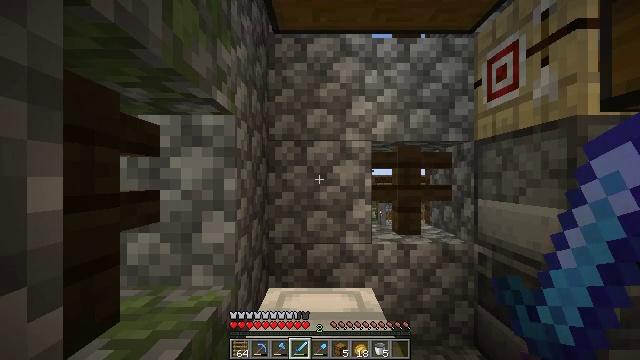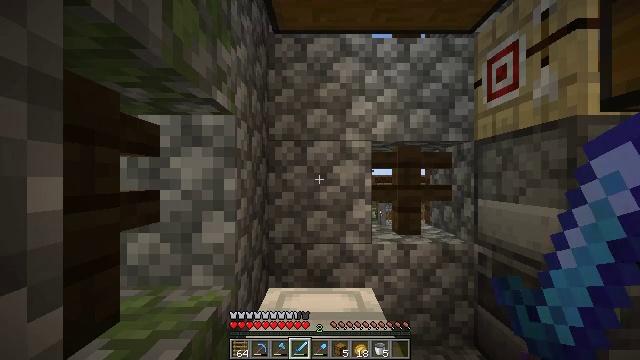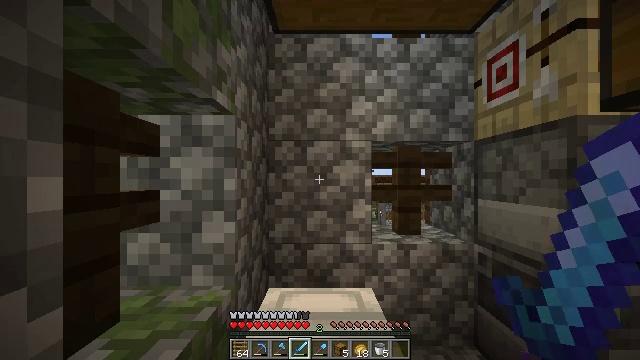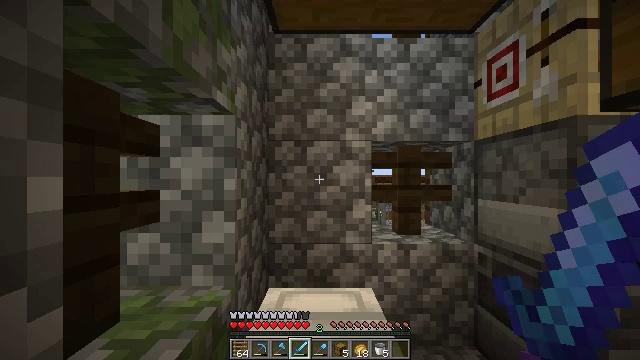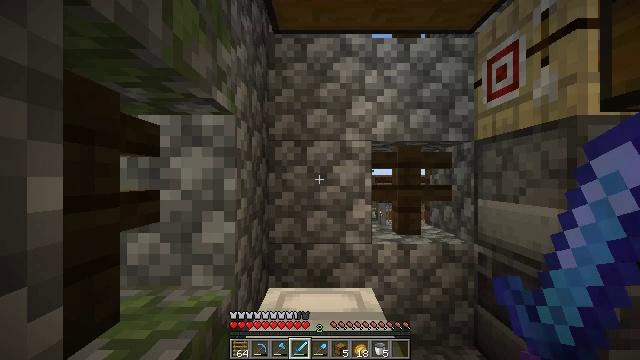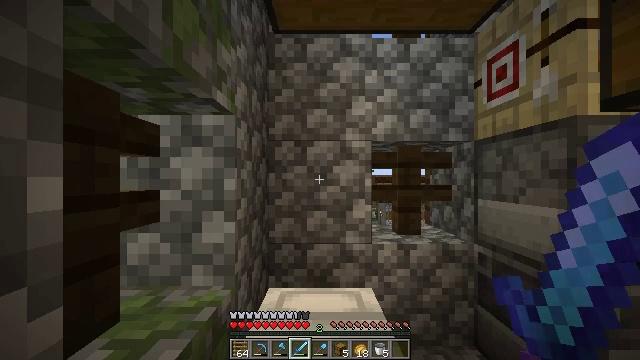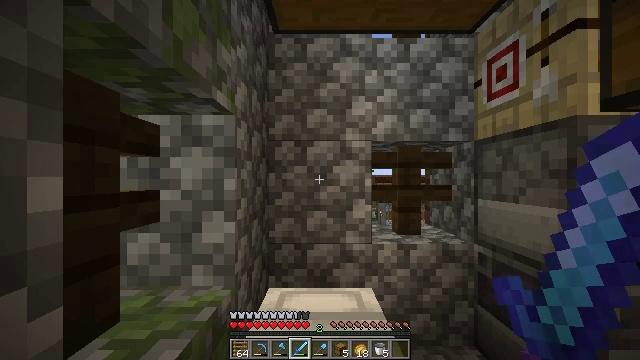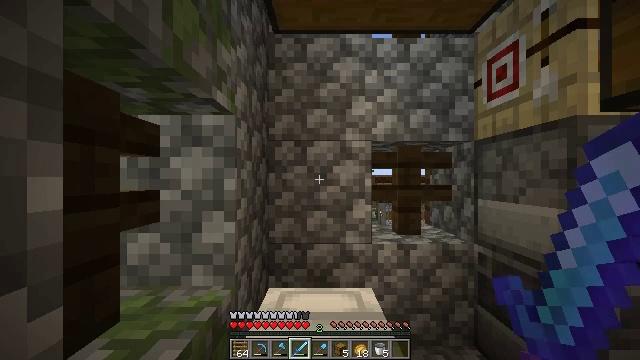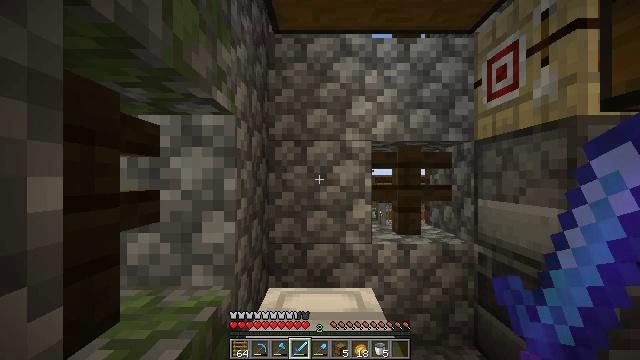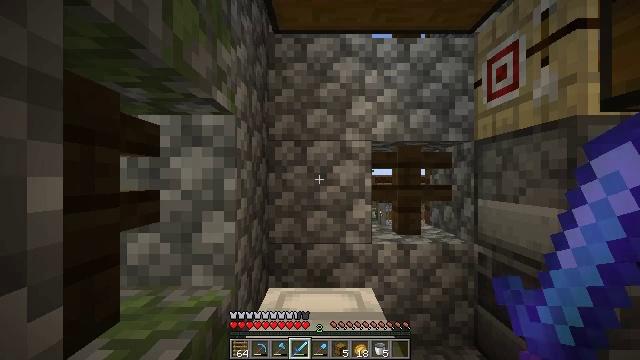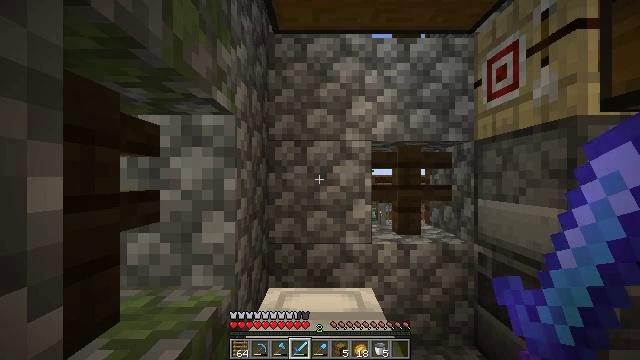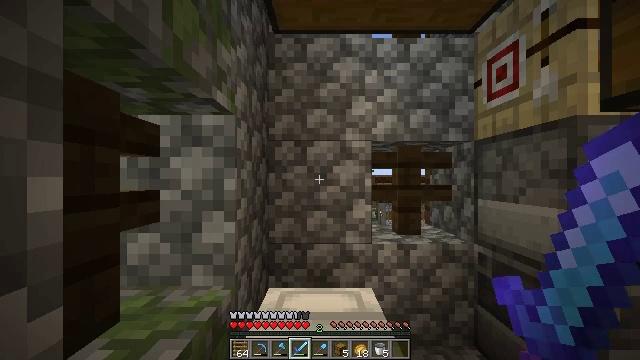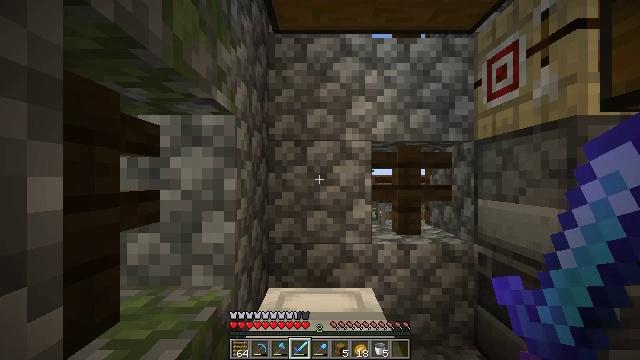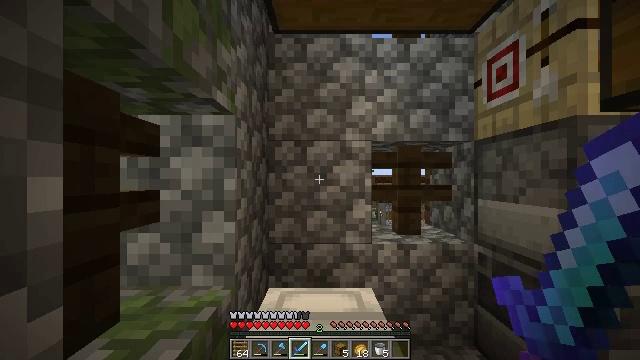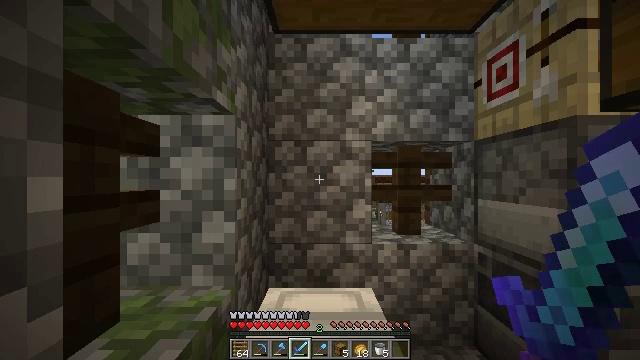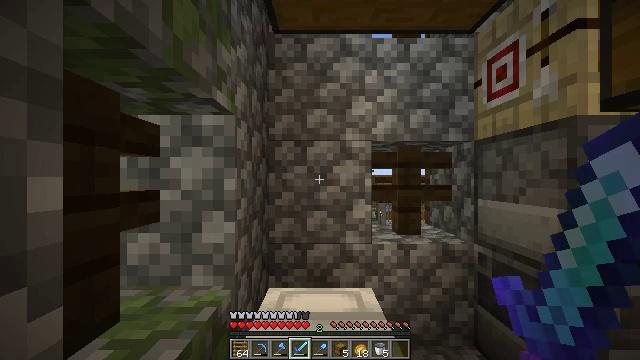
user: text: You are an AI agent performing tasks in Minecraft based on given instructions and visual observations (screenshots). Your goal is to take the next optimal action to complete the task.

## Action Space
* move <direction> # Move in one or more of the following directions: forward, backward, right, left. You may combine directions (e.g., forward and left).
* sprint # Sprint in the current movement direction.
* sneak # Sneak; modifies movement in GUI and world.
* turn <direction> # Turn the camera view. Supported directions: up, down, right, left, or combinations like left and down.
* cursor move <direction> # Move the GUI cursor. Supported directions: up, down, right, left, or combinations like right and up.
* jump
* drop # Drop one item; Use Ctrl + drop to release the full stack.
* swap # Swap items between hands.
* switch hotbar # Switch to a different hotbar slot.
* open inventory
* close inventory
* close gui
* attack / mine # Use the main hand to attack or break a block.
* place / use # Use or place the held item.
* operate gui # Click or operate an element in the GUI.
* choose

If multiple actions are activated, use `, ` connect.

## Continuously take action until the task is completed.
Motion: motion action
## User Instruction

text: Destroy the glass.
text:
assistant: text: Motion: no_op
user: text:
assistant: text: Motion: no_op
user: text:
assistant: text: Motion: no_op
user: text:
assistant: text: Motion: no_op
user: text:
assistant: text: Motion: no_op
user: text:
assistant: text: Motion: no_op
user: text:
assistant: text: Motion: no_op
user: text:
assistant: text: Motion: no_op
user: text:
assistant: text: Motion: no_op
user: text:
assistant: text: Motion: no_op
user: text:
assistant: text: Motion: no_op
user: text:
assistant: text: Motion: no_op
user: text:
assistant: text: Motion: no_op
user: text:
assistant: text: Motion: no_op
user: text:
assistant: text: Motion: no_op
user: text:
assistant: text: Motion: no_op
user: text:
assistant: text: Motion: no_op
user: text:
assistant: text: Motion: no_op
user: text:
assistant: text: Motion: no_op
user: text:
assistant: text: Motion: no_op
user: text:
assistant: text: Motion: no_op
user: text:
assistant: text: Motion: no_op
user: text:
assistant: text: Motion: no_op
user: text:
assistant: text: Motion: no_op
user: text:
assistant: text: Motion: no_op
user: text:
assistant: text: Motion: no_op
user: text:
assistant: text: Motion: no_op
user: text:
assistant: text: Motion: no_op
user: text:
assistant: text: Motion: no_op
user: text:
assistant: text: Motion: no_op